Question: I am executing a SQL Server stored procedure from my C# code which essentially pulls some data from a database based on the supplied condition.
'''
DataSet GetAllxxxxxByDate(string entityValue,string companyValue)
{
using (var sqlConn = new SqlConnection(GetConnectionString()))
{
using (var cmd = new SqlCommand())
{
var data = new DataSet();
cmd.CommandText = "myStoredprodecure";
cmd.CommandType = CommandType.StoredProcedure;
cmd.Connection = sqlConn;
var eVal = string.IsNullOrWhiteSpace(entityValue) ? string.Empty : entityValue;
cmd.Parameters.AddWithValue("@entity_value", eVal);
var company = string.IsNullOrWhiteSpace(companyValue) ? string.Empty : companyValue;
cmd.Parameters.AddWithValue("@company", company);
var sqlDataAdaptor = new SqlDataAdapter(cmd);
sqlDataAdaptor.Fill(data);
return data;
}
}
}
'''
Here 'entityValue', 'companyValue' are comma separated strings, formed dynamically within C# code and pass it to stored procedure.
Eg:
'''
'first','second','third'
'''
And the stored procedure uses these values to fill the 'NOT IN' condition defined within it.
The issue is that, I am getting inconsistent number of records when I execute the code.
Following is a quick screenshot where first 'WHERE' clause return 3 records and second 'WHERE' clause return 1 record. The input values for the first 'WHERE' clause is been filled from c# code and the second is been filled manually to test.

The only difference, which I can spot is number of quotes.
Question: can someone help me to zero in the issue or the difference in these give 'WHERE' clause ?
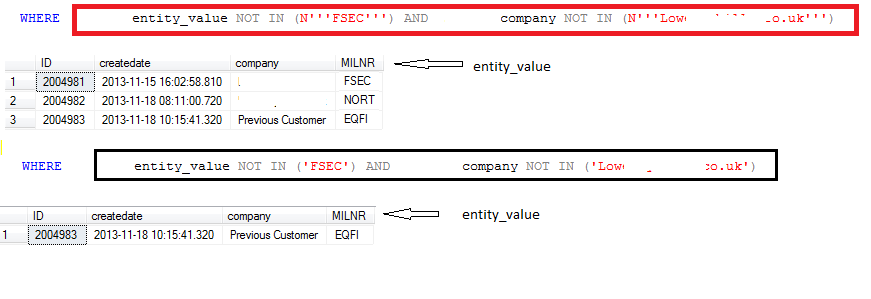
Answer: Well, you don't show what 'entity_value' is in your results, but the difference between the two is you're adding single quotes around the literal values:
'N'''FSEC'''' in SQL is the literal valiue ''FSEC''
''FSEC'' in SQL is just 'FSEC' (without the quotes).
My guess is that records <PHONE> and <PHONE> have a value of 'FSEC' (without the quotes) for 'entity_value'.
If you're adding parameter values from C# code, don't add quotes around them like you would if you were building a string. SQL will treat the values as strings without needing string qualifiers.
Okay, I just read this statement:
> Here entityValue, companyValue are comma separated string
You can't just pass in a comma-delimited string to an IN clause. To search for multiple values there are a few options:
- Add commas to each end and use LIKE:'''
Where (',' + @entity_value +',' LIKE '%,' + entity_value + ',%')
'''
- Parse the string into a temporary table, than use that table in your IN clause- - 'EXEC'